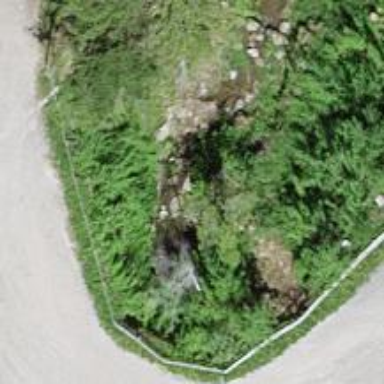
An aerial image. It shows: Culvert tunnel.